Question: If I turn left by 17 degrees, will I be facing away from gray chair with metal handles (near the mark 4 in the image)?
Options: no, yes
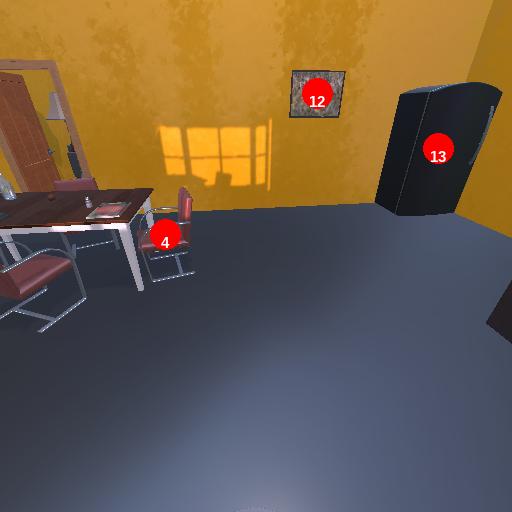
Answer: no